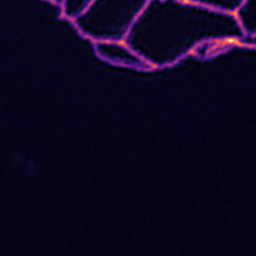
Label: Super-resolution ER image